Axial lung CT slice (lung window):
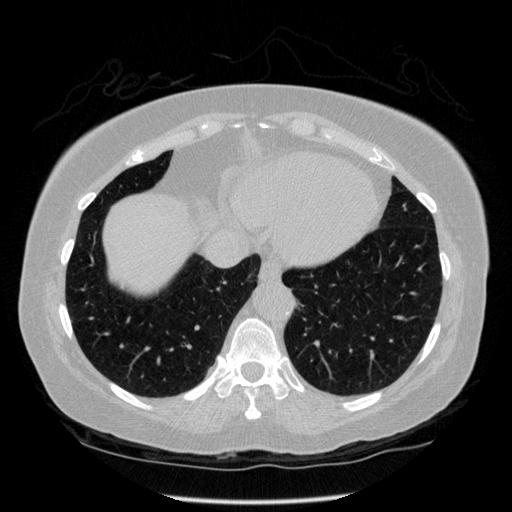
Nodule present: no